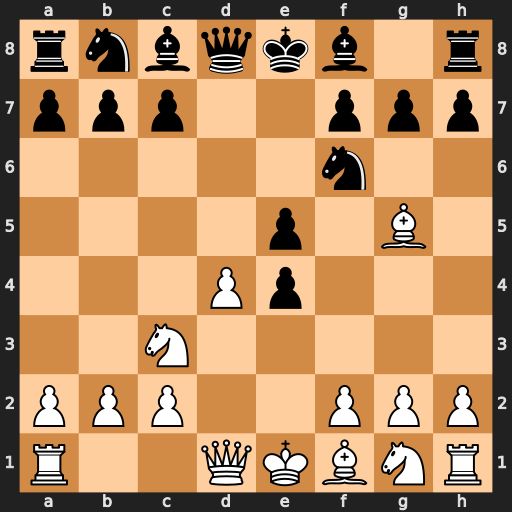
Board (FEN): rnbqkb1r/ppp2ppp/5n2/4p1B1/3Pp3/2N5/PPP2PPP/R2QKBNR
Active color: w
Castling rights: KQkq
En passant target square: -
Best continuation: dxe5 Qxd1+ Rxd1